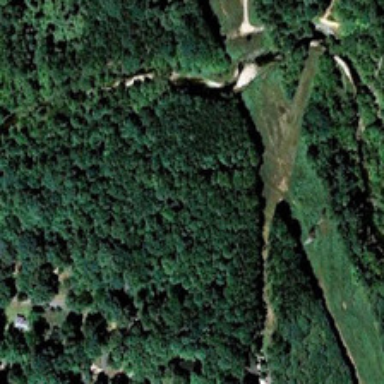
Many green trees are in a forest .